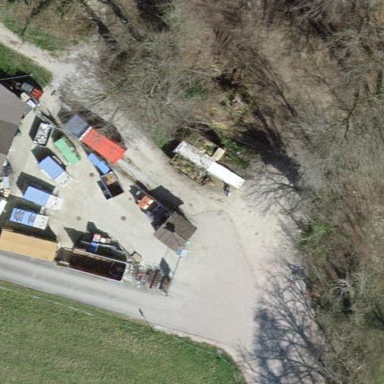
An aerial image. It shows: Recycling center that accepts green waste and scrap metal.